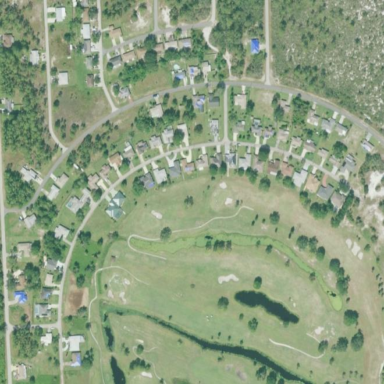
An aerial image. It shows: This residential area consists of single-family homes.